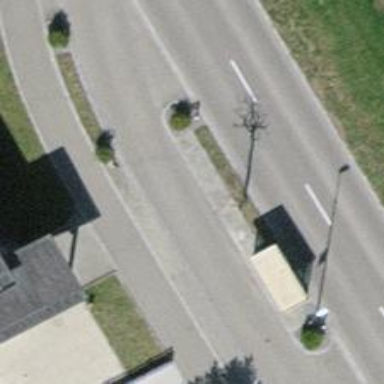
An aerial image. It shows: Bus stop with designated stop position for public transport.